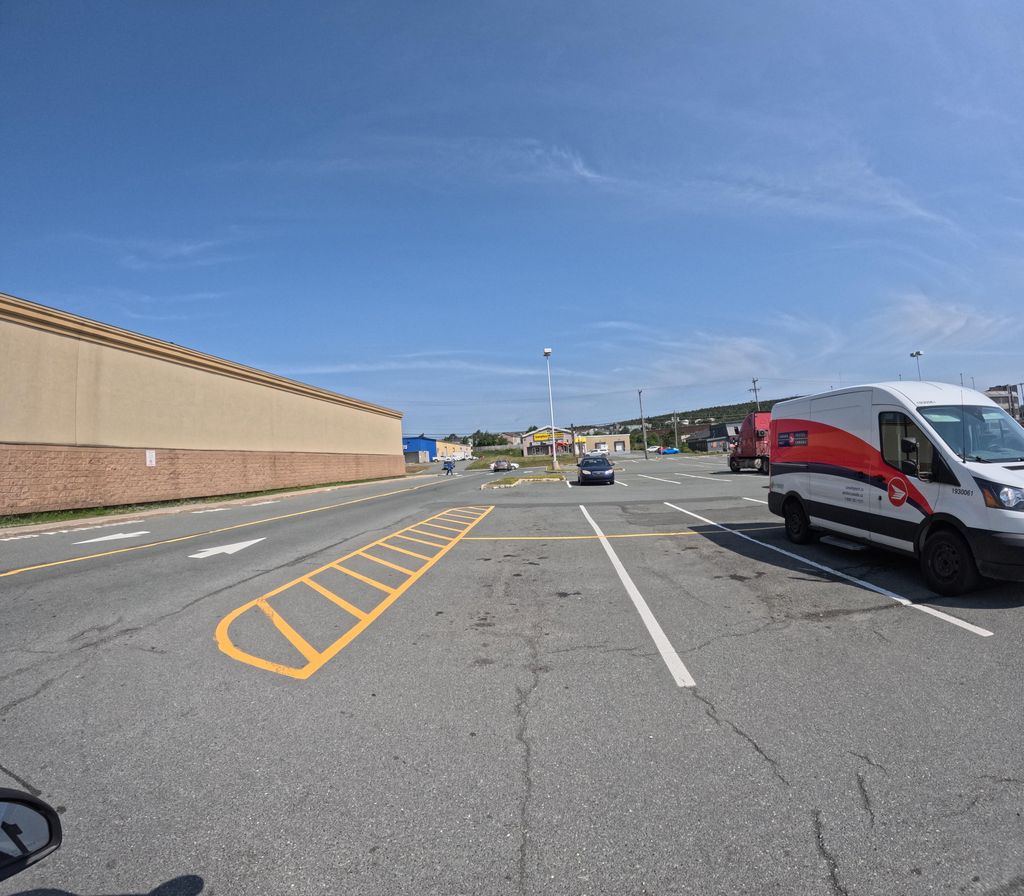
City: st_johns